Question: I have an intricate function whose integration behavior I fail to make sense of:
1. Does points specify intervals of possible singularities, or points?
2. Whatever answer to above, how to explain 2.1 working but not 2? (also 1, 5, ...) Note that the only subject of singularity is at 0, but it's not even the case as without / w the function is 0 there and nearby.
3. Behavior persists even with / w removed.
---
'''
import numpy as np
from scipy.integrate import quad
def fn(w, mu=11.316582914572866):
return (np.exp(-1 / (1 - ((w - mu) * (np.abs(w - mu) < .999))**2))
) * (np.abs(w - mu) < .999) / w
for pt2 in (1.0, 2.0, 2.1, 5.0):
print(pt2, '--', quad(fn, 1e-8, 40, points=(0, pt2))[0])
'''
'''
1.0 -- 0.039282478570060606
2.0 -- 0.0
2.1 -- 0.03928247857037831
5.0 -- 0.03928247859275705
'''

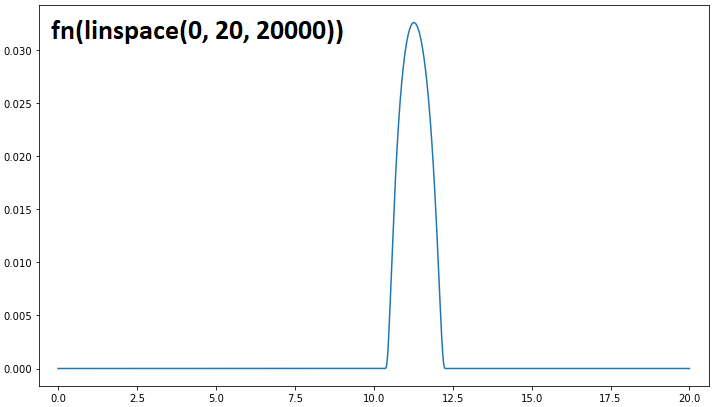
Answer: 'points' is, per documentation, used to indicate "interesting" regions in the integration interval. The points given are used in the initial subdivision. So giving 'points=(mu,)' will subdivide the integration on [0,40] to the intervals [0,mu] and [mu,40]. The the midpoint values will not lie on the line through the end-point values, so the error estimate will be non-zero and trigger further subdivision towards an appropriate sampling of the function. One could also give all 'points=(mu-1,mu,mu+1)' so that the outer intervals are treated in the first step. This all needs not be very precise, it is sufficient to get subdivision points or intervals of feature size where the features of the function are.
'''
for pt2 in (1.0, 2.0, 2.1, 5.0):
print(pt2, '--', quad(fn, 1e-8, 40, points=(11,))[0])
'''
'''
1.0 -- 0.03928247857032486
2.0 -- 0.03928247857032486
2.1 -- 0.03928247857032486
5.0 -- 0.03928247857032486
'''
or
'''
for pt2 in (1.0, 2.0, 2.1, 5.0):
print(pt2, '--', quad(fn, 1e-8, 40, points=(9,13))[0])
'''
'''
1.0 -- 0.039282478570323645
2.0 -- 0.039282478570323645
2.1 -- 0.039282478570323645
5.0 -- 0.039282478570323645
'''